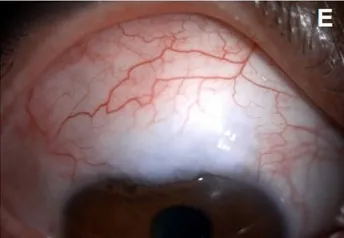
Clinical presentations of a patient (patient 23 in Supplemental Table 1) with scleral reservoir reduction. (E) Slit-lamp examination of the patient at 9 months after CLASS showed a flat and diffuse bleb.
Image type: ophthalmic_imaging (slit_lamp_photograph)